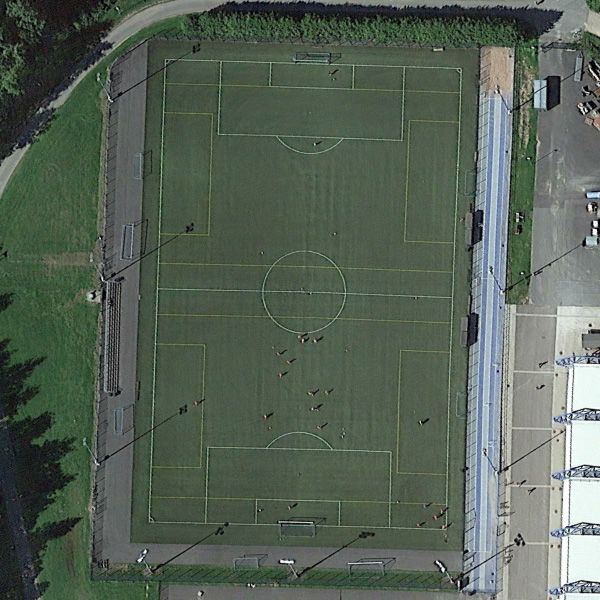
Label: Playground